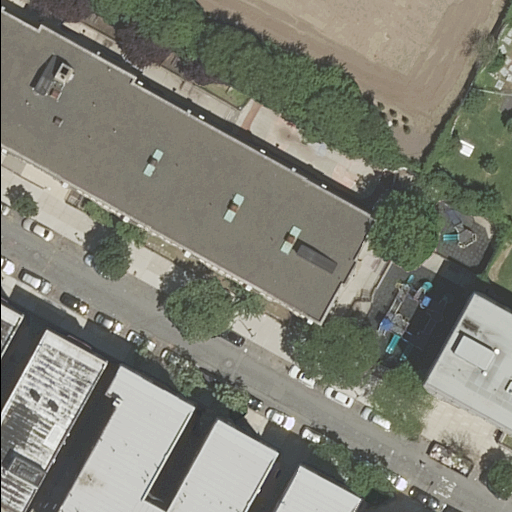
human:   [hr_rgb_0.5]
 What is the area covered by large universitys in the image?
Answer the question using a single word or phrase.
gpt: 7587m2

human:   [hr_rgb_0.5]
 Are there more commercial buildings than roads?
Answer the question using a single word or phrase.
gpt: no

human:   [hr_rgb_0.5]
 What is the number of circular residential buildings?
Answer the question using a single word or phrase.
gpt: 0

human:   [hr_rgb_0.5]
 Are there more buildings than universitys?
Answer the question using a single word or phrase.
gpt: yes

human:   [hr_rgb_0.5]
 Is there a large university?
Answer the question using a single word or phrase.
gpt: yes

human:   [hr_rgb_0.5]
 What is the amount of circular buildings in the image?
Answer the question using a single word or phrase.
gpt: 0

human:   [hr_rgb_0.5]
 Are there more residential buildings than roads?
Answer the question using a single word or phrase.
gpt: yes

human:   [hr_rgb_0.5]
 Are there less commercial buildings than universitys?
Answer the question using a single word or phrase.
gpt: yes

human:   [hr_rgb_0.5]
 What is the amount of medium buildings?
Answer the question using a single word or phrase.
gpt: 0

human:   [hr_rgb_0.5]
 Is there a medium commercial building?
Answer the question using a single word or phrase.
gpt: no

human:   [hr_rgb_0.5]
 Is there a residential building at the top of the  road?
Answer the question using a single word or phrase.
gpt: no

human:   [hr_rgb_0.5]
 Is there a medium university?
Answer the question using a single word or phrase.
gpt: no

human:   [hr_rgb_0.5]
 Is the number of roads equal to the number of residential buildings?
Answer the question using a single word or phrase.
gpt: no

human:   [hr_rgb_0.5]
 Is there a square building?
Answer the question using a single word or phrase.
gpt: no

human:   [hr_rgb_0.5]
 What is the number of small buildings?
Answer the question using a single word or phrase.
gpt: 1

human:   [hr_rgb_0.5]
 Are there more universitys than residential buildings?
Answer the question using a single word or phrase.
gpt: no

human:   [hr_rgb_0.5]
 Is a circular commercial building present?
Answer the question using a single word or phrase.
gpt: no

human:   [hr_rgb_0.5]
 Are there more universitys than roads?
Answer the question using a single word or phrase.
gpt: no

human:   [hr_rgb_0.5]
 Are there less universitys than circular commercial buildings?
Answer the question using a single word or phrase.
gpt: no

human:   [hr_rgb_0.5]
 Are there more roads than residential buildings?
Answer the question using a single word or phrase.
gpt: no

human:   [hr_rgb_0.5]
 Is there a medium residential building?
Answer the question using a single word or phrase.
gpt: no

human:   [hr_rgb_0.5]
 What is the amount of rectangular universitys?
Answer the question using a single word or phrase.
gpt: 0

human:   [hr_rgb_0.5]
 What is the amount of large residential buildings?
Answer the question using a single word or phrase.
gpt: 2

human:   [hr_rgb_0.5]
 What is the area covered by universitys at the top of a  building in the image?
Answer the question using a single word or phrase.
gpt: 7587m2

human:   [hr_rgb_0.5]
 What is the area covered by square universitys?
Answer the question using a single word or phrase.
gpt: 0m2

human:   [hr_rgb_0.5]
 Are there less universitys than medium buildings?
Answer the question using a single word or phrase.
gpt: no

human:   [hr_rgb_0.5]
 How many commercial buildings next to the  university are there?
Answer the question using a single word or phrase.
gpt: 0

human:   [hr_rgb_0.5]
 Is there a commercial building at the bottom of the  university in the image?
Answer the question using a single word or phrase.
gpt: no

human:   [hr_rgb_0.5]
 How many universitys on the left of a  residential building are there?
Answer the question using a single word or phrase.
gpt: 0

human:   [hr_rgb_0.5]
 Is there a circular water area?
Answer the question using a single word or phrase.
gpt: no

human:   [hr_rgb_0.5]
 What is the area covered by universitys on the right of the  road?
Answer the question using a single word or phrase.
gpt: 7587m2

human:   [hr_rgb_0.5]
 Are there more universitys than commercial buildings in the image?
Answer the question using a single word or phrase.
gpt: yes

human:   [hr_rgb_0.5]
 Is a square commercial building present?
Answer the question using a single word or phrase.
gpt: no

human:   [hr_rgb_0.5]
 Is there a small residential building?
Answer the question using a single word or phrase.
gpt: yes

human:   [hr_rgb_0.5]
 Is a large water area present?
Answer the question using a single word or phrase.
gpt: no

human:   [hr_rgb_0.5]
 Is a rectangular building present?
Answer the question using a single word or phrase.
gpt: yes